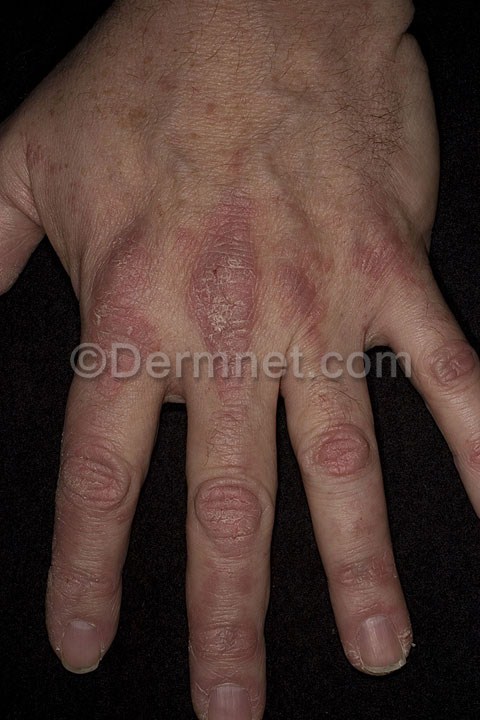
Disease: Psoriasis pictures Lichen Planus and related diseases